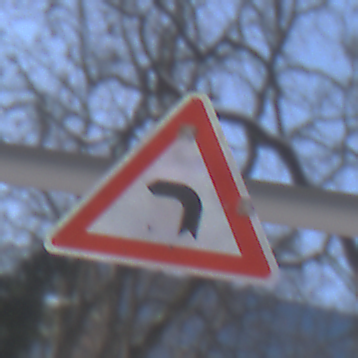
Verkehrszeichen: KurveLinks
Umgebung: Outdoor, Special
Tageszeit: MorningAfternoon
Wetter: Clear
Licht: Natural
Jahreszeit: Winter
Kontrast: HighContrast